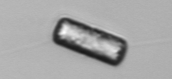
Label: Thalassiosira